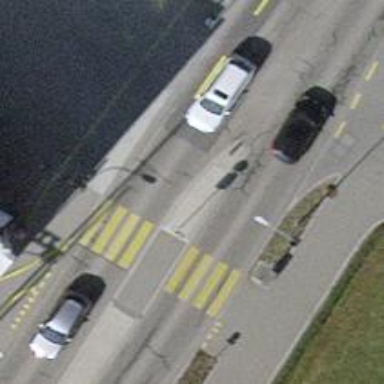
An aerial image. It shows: Asphalt footway with marked crossing and pedestrian island.